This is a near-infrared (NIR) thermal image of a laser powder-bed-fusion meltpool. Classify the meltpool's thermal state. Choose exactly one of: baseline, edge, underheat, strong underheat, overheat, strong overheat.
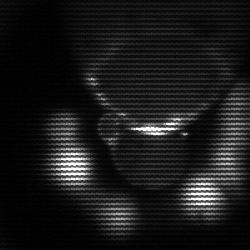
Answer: edge